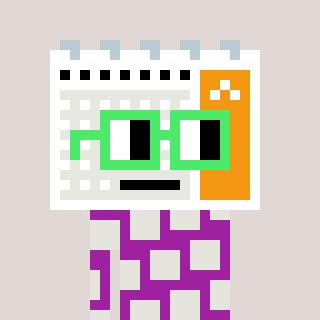
a pixel art character with square light green glasses, a calendar-shaped head and a magenta-colored body on a warm background